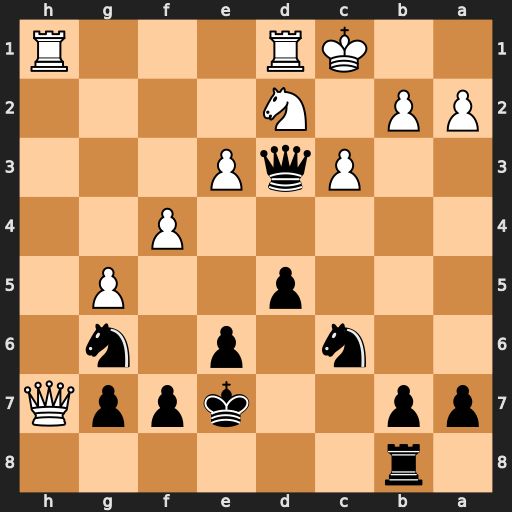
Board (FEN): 1r6/pp2kppQ/2n1p1n1/3p2P1/5P2/2PqP3/PP1N4/2KR3R
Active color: b
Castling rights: -
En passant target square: -
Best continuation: Nb4 cxb4 Rc8+ Nc4 Rxc4#